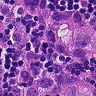
Metastatic tissue present: yes